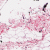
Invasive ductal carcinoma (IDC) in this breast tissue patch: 0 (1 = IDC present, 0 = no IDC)